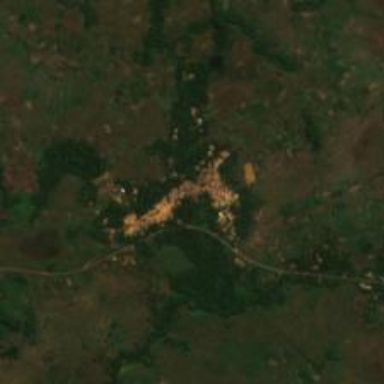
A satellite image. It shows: Small settlement known as hamlet.